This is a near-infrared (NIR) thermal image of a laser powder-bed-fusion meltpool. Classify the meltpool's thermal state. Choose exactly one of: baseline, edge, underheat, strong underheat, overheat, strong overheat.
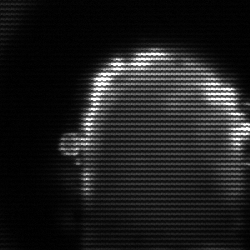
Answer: baseline